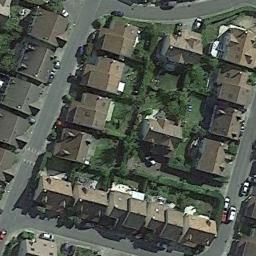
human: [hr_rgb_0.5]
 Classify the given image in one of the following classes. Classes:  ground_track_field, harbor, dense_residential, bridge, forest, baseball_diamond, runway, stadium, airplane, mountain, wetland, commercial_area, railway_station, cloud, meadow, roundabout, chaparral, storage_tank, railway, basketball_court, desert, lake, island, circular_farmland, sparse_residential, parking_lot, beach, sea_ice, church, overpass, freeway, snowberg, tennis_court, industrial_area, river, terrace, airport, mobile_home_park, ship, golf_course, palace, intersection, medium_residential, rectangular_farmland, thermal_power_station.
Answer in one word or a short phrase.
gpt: dense_residential